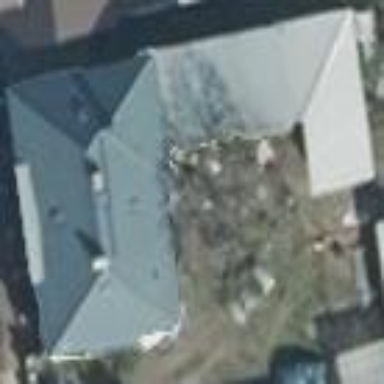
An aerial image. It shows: Simple house.